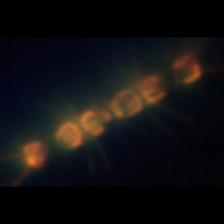
Taxon: Chaetoceros
Group: Diatoms